Interaction volume radius: 10 \u00c5
Interaction volume height: 30 \u00c5
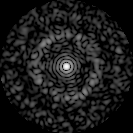
Disorder parameter: 0.8327